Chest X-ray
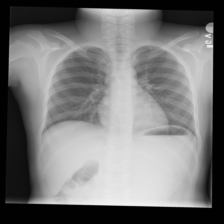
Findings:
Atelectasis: negative
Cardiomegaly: negative
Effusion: negative
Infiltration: negative
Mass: negative
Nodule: negative
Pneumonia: negative
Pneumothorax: negative
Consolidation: negative
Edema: negative
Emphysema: negative
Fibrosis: negative
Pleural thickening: negative
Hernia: negative